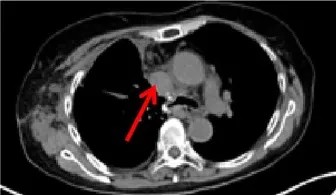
Tumor recurrence and metastasis region. , right mediastinum lymph nodes.
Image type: radiology (ct)